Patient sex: M
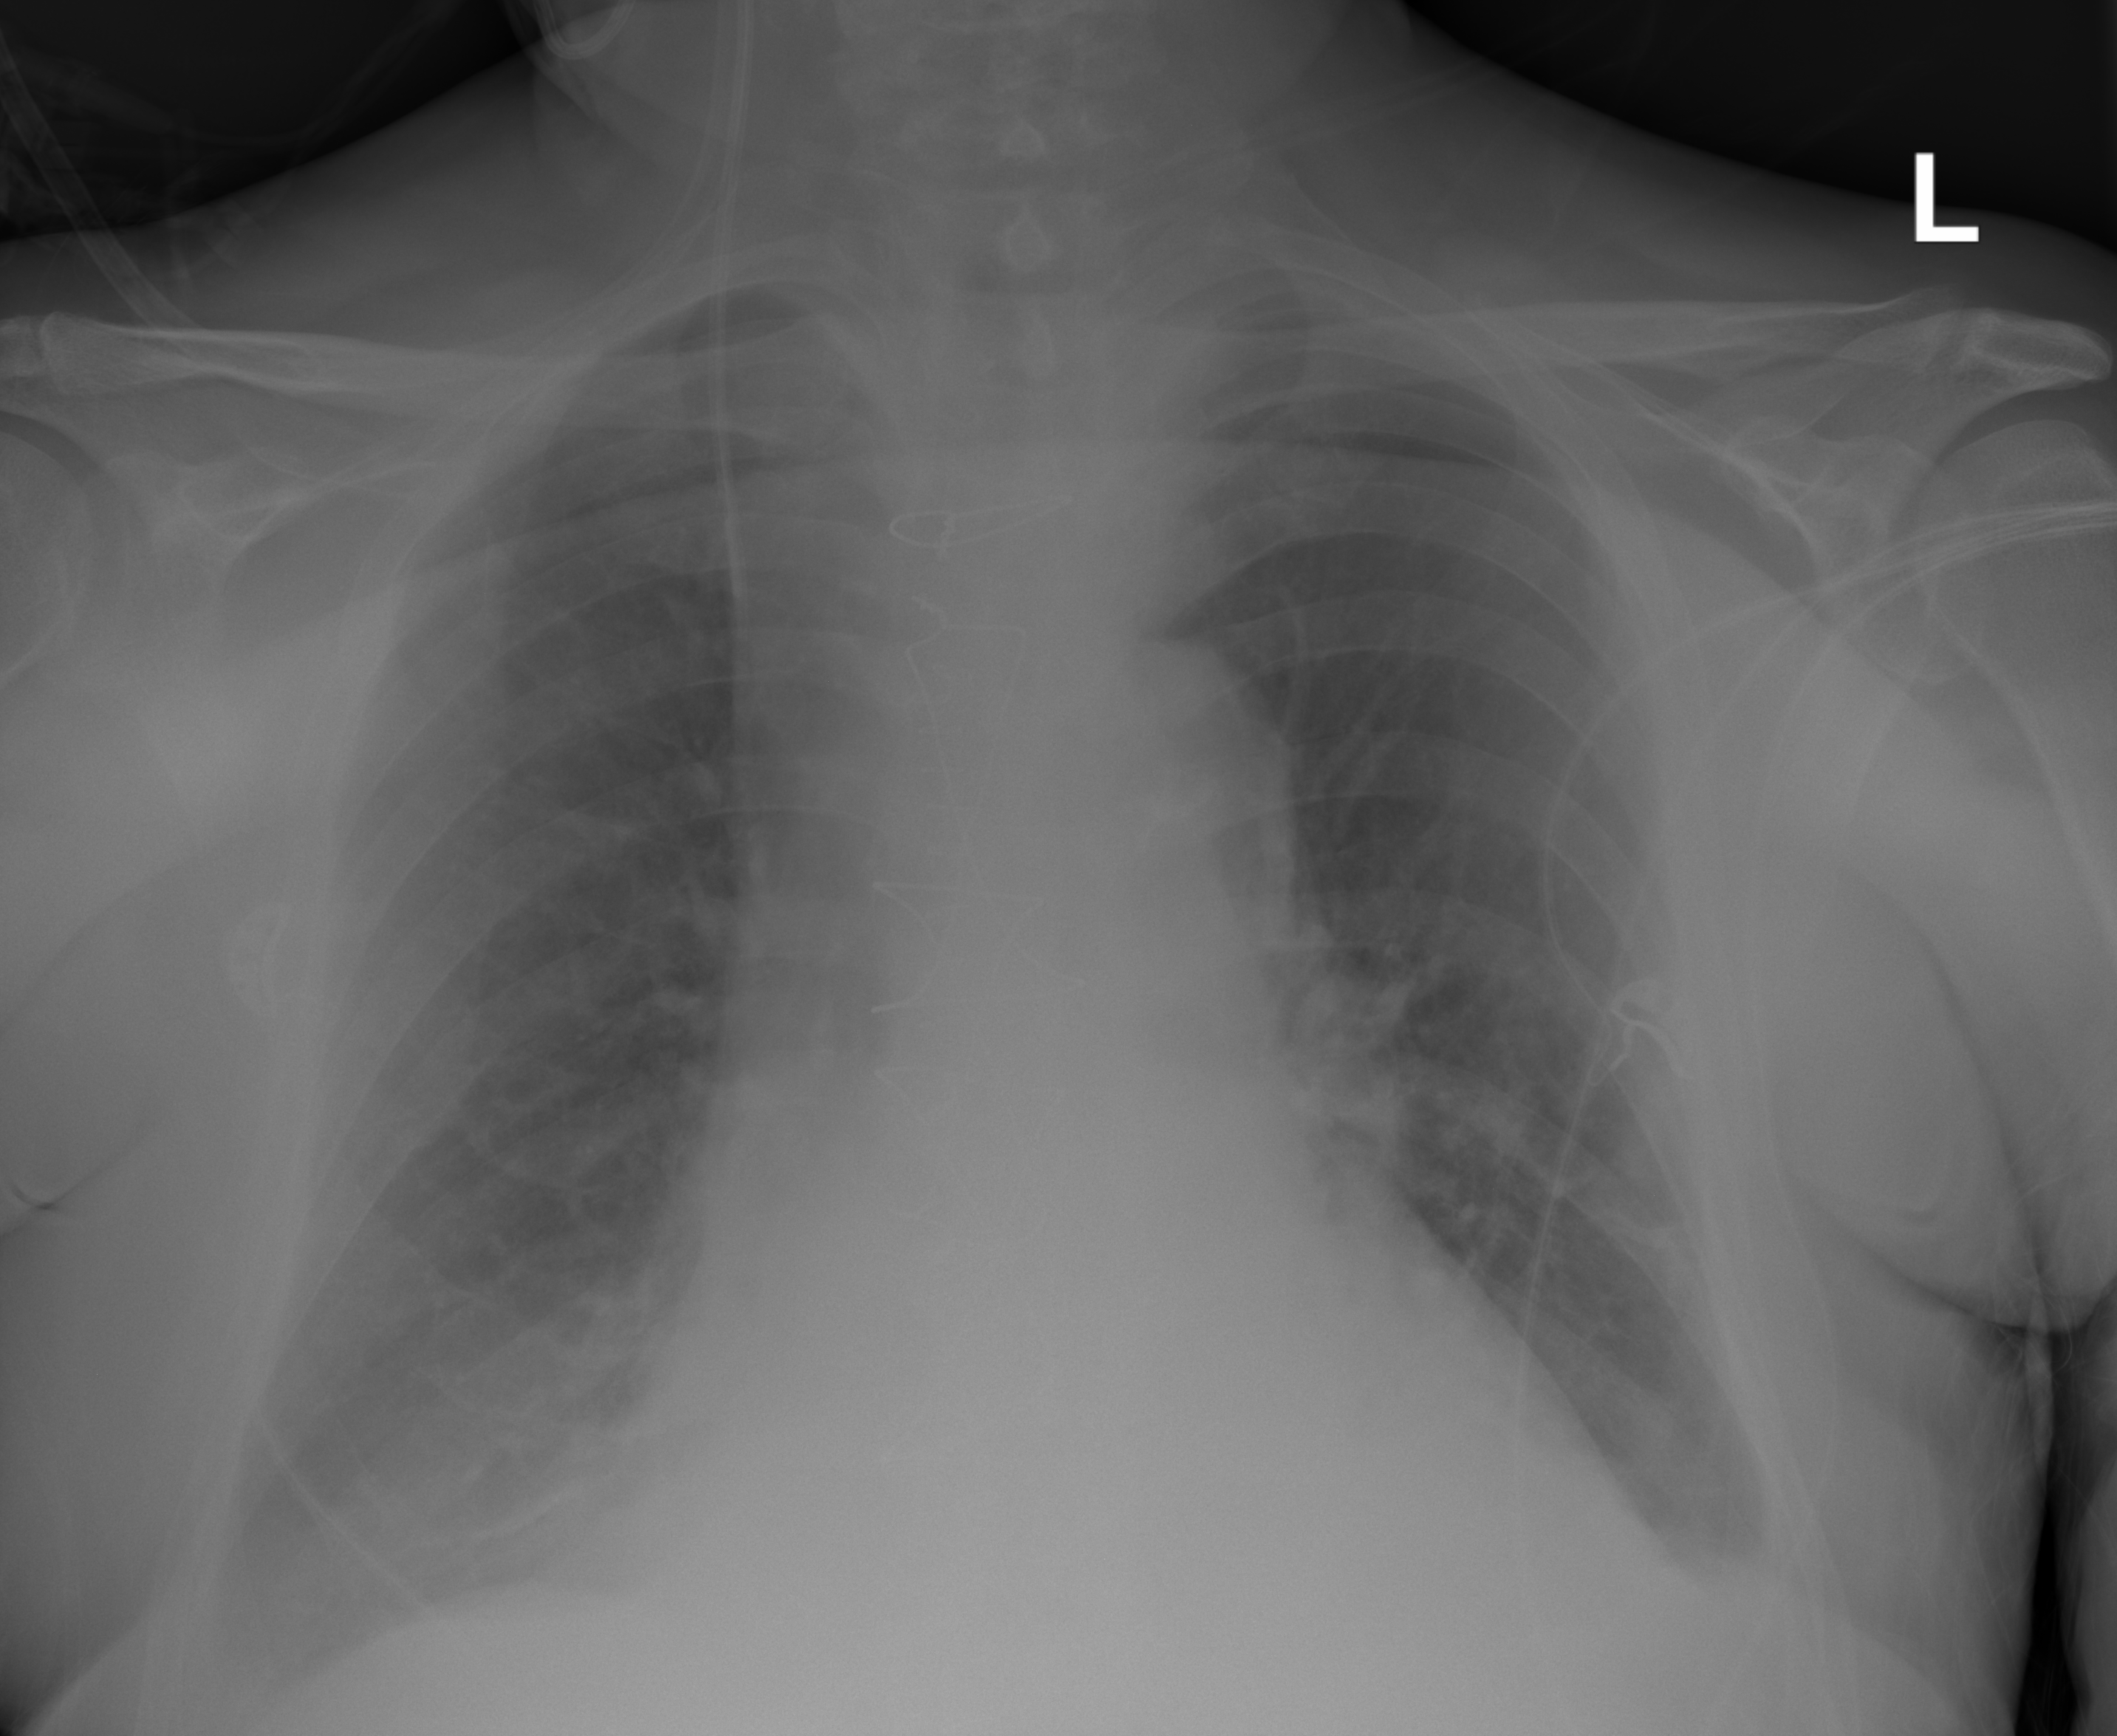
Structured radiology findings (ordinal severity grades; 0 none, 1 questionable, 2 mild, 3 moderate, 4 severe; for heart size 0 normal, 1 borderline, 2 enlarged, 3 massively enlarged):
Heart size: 0
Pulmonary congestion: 0
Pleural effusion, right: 2
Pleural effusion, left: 2
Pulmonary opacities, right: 0
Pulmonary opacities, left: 0
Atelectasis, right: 2
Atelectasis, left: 2